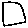
Label: square